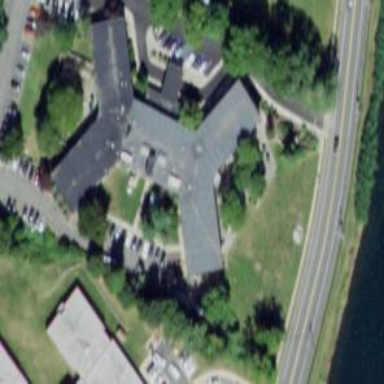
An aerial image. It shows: Nursing home.